Question: I was wondering how to get PyCharm to display import errors?
It was previously working for me and now it stopped. PyCharm still shows other python syntax errors, and will autocomplete. However, there is no red squiggly line shown under unknown references.

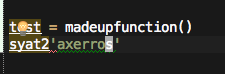
Answer: You can control all of the code inspection errors in the settings.
Go to 'File' then 'Settings'. Search for 'Inspections' in the left pane. In the search area on the right type "Python" to see all inspections for Python. Go down to "Unresolved references" and make sure it is checked to fix your problem.
The following is a screenshot showing how it should look: